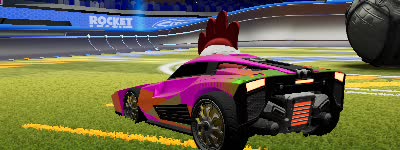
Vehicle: breakout